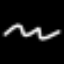
Label: squiggle